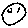
Label: smiley face